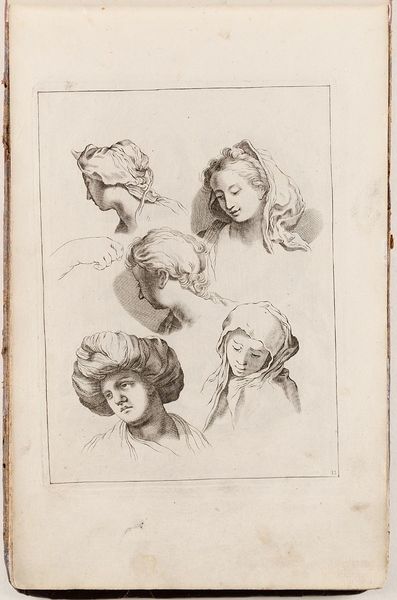
Titel: Kopfstudien, Blatt 11 aus der Folge 'Fondamenten der Teecken-Konst aerdigh geinverteert door Abraham Bloemaert'
Künstler: Abraham Bloemaert
Standort: Hamburg
Institution: Museum für Kunst und Gewerbe Hamburg
Schlagwörter: akt, kopf, köpfe, zeichnung, tuch, gesichter, gesicht, figur, kopfbedeckung, papier, studie, grafik, graphik, kopftuch, fotografie, photographie, druckgraphik, druckgrafik, stich, buchseite, studien, kopfstudie, kupferstich, turban, teile, anatomiestudie, gerippt, figurenstudie, zeichenkunst, reproduktionen, druckerzeugnisse, körper, körperteile, körpers, ornamentstich, vorlageblätter